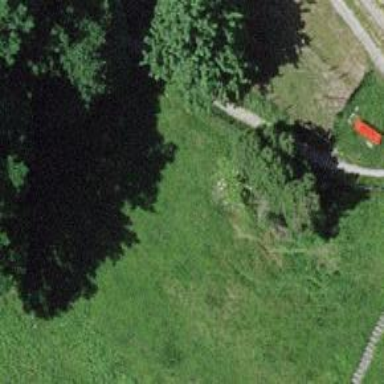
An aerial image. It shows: Shrub in its natural environment.